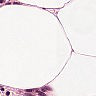
Metastatic tissue present: no